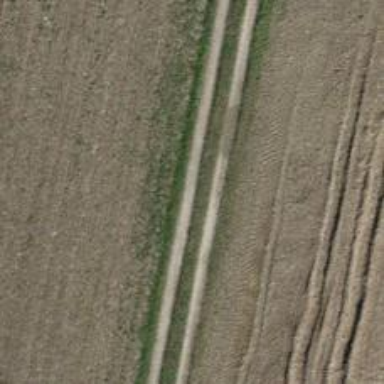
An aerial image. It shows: Track with grass surface. The track type is grade3.